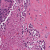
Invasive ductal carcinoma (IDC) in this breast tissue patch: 0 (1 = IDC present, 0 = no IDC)